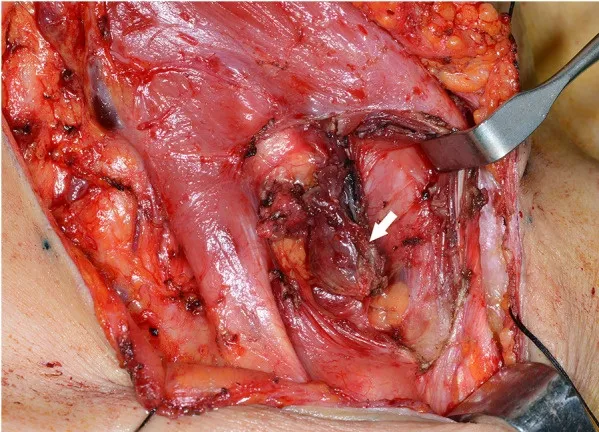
Surgical view of the metastatic lymph node (white arrow) between the right sternocleidomastoid and sternohyoid muscles (LNSS).
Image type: pathology (h&e)